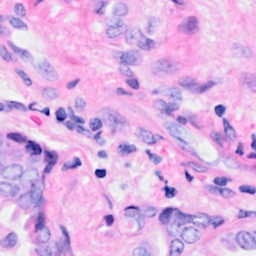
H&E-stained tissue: Breast